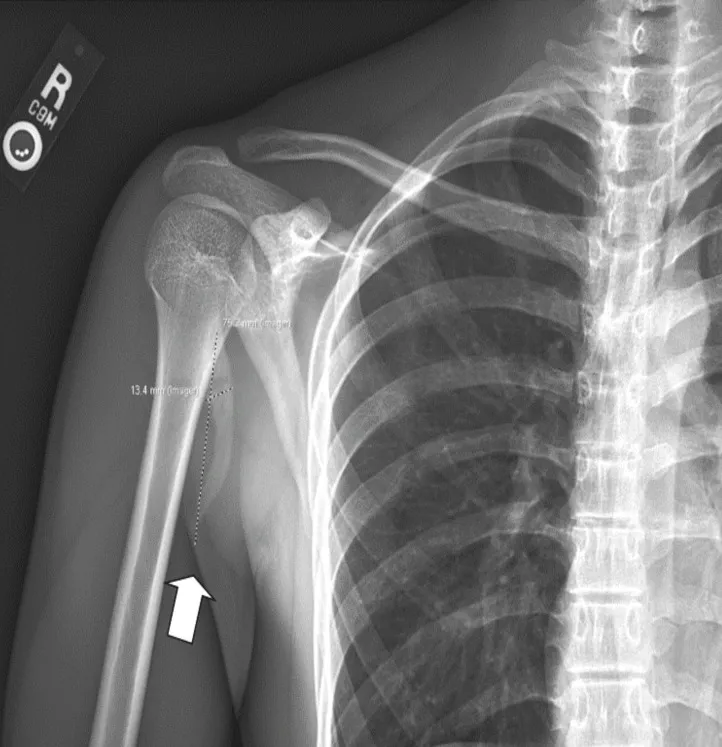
Right AP shoulder X-ray indicating heterotopic ossification at the proximal anteromedial shoulder measuring approximately 7.5 cm in length and 1.3 cm in thickness. . The patient was diagnosed with biceps tendonitis at this time. . AP: anteroposterior.
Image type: radiology (x_ray)